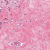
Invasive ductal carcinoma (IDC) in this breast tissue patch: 0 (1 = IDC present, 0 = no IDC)